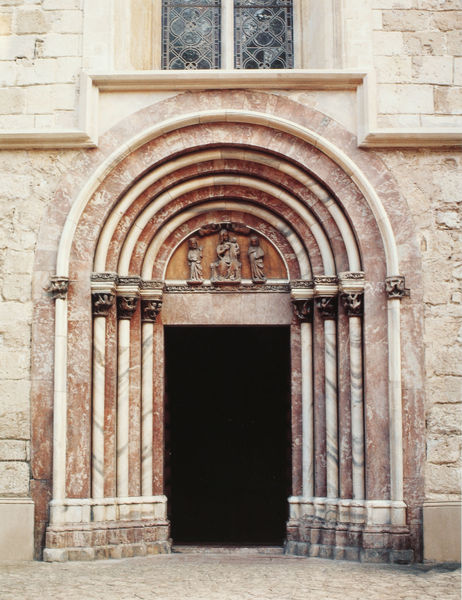
Titel: Palast von Almudaina (Château de l’Almudaina)
Standort: Palma de Mallorca (EU - E)
Schlagwörter: fenster, glas, marmor, schwarz, säule, säulen, tür, gebäude, haus, architektur, johannes, stein, kirche, kind, relief, bogen, fassade, rundbogen, tor, foto, eingang, mauerwerk, kapitelle, rom, kapitell, fries, portal, pforte, sandstein, jesus, mittelalter, romanik, heilige, maria, madonna, tympanon, romanisch, heilige familie, gewände, kirchenkunst, kirchenportal, sakralkunst, kirchentür, kirchenarchitektur, kirchenpforte, fglas